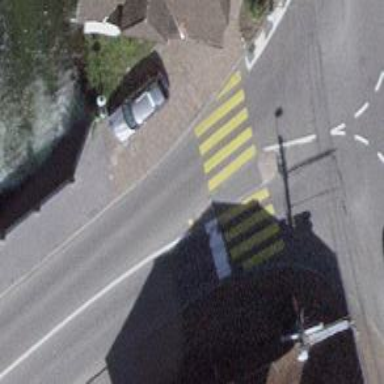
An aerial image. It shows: Marked crossing with pedestrian island.